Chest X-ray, AP view. Patient: 38 years old, sex M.
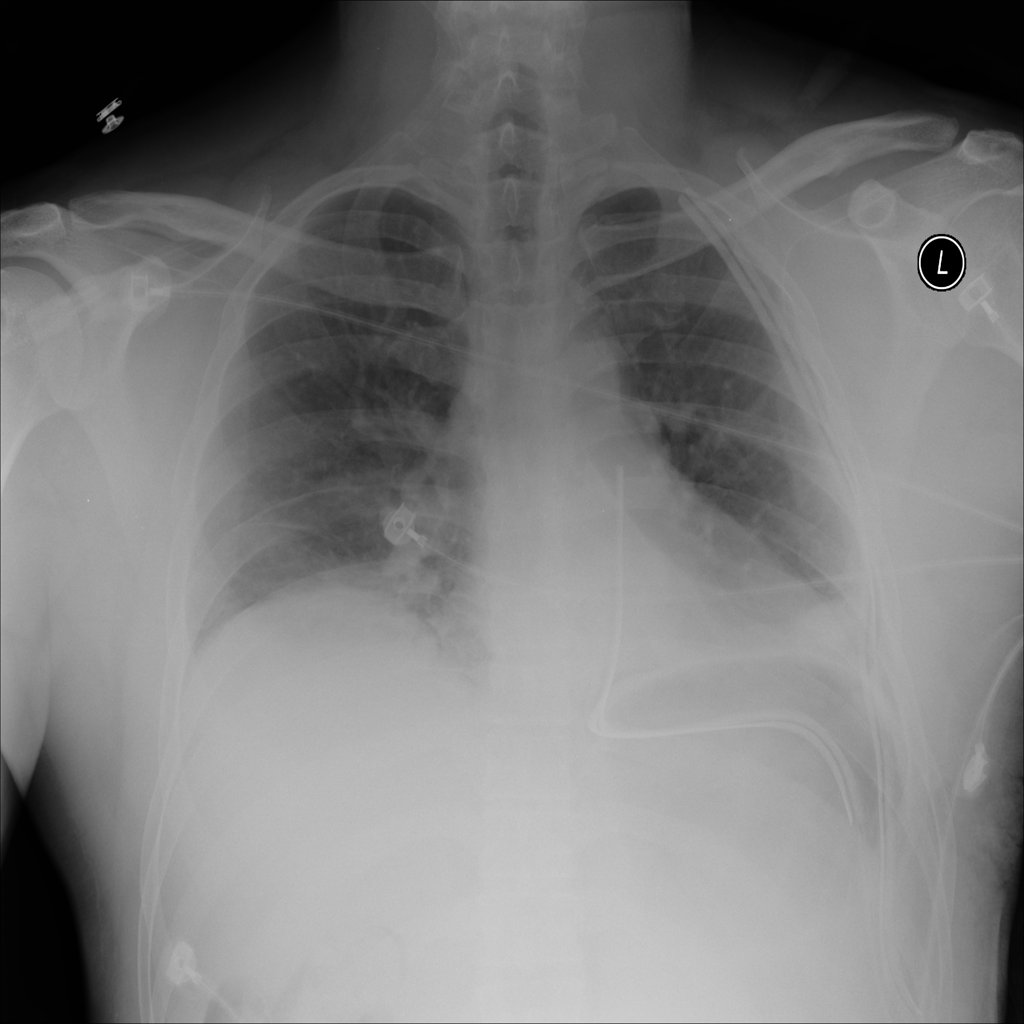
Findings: Atelectasis